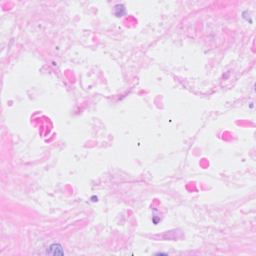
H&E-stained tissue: Breast